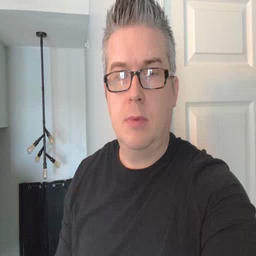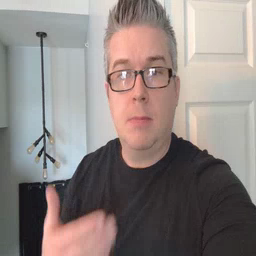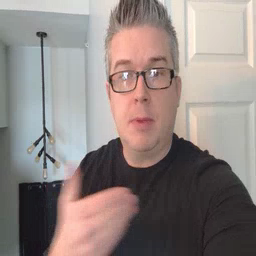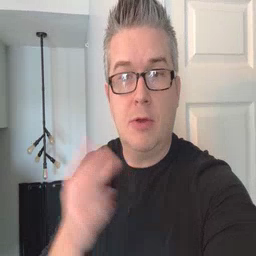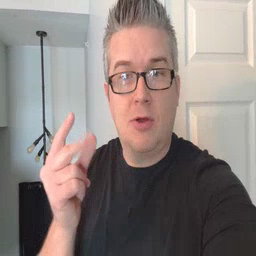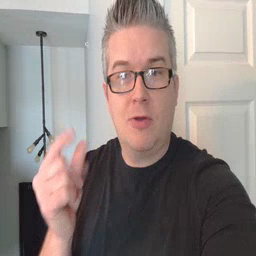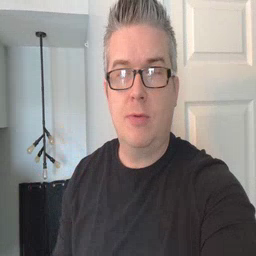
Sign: puppy